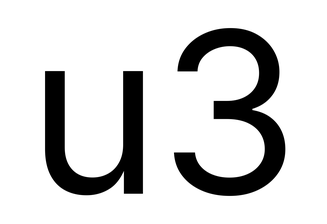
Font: Inter_Regular